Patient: sex F, age 69
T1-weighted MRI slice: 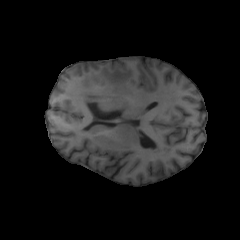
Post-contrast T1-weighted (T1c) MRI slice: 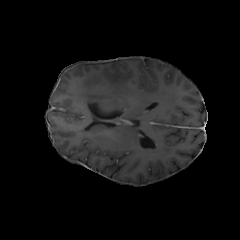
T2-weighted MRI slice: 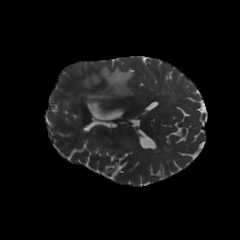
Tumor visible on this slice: yes
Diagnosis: Glioblastoma, IDH-wildtype
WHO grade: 4